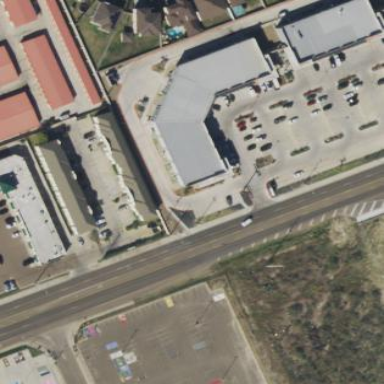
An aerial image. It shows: Retail building.